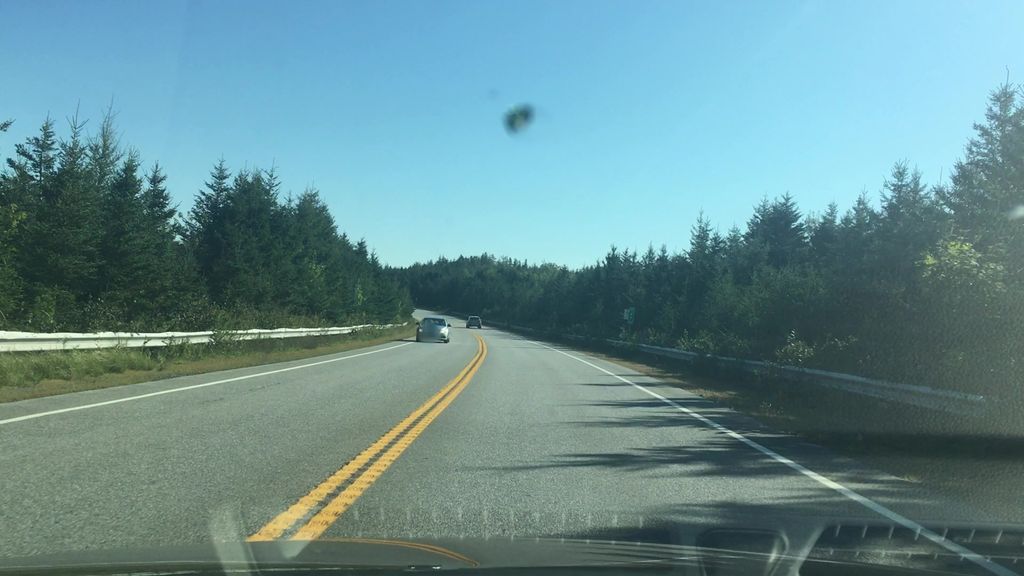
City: halifax